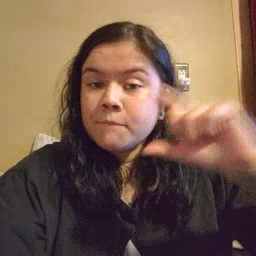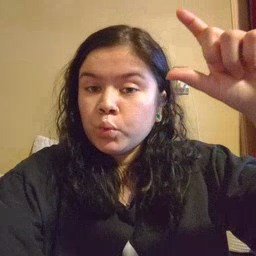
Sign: moon